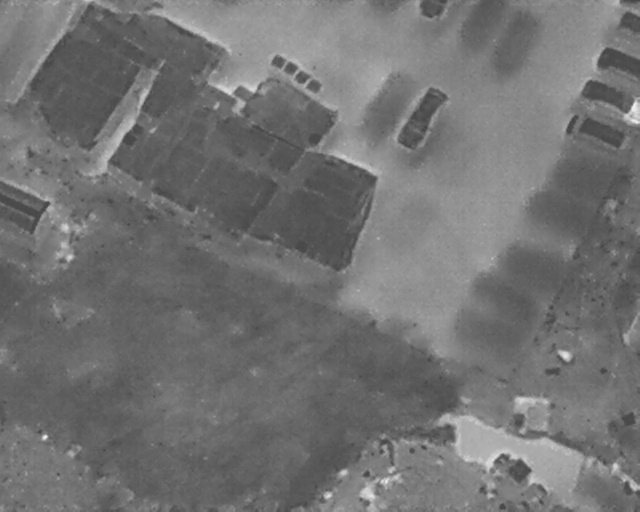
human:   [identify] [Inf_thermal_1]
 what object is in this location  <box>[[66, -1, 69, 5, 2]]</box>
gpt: <ref>1 small car at the top</ref>